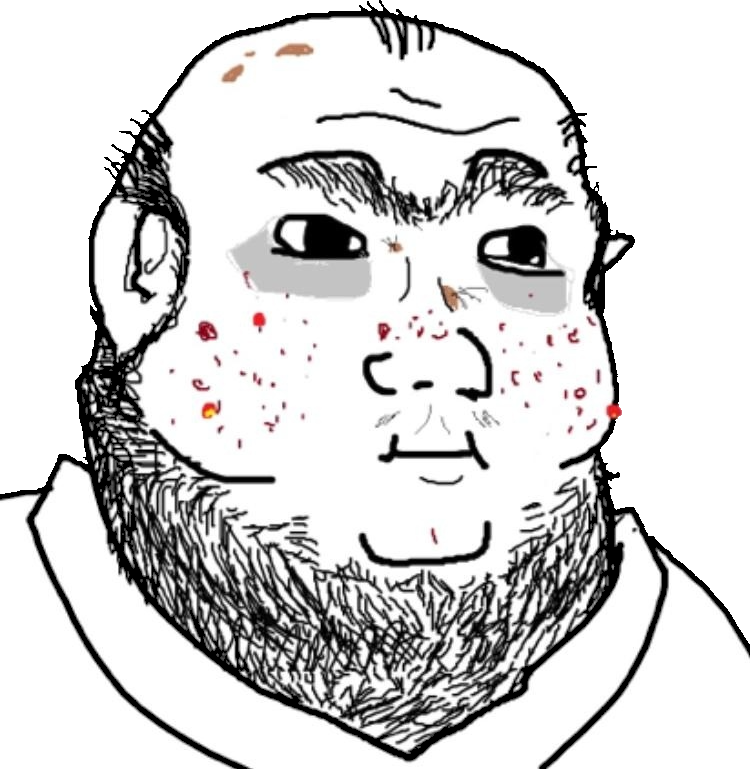
Label: 5_Blobjak